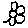
Label: flower